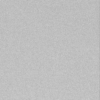
Label: dusty